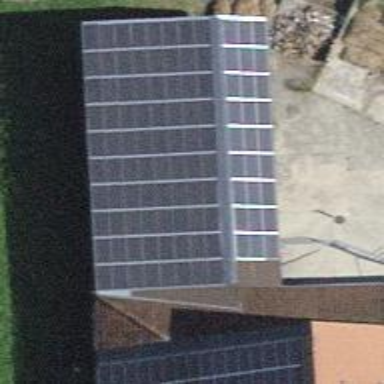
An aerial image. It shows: Solar power generator utilizing photovoltaic technology with solar photovoltaic panels.